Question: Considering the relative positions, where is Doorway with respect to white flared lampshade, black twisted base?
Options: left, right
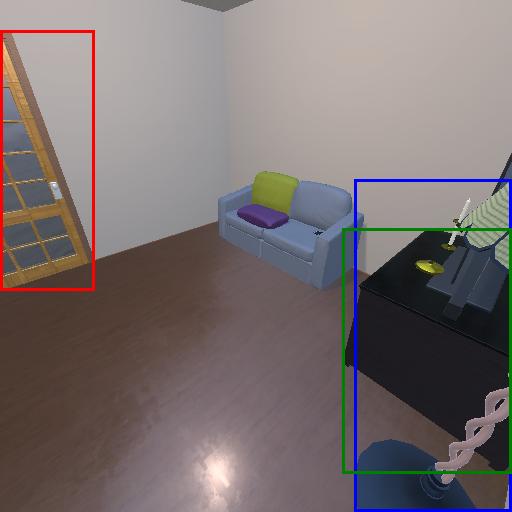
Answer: left